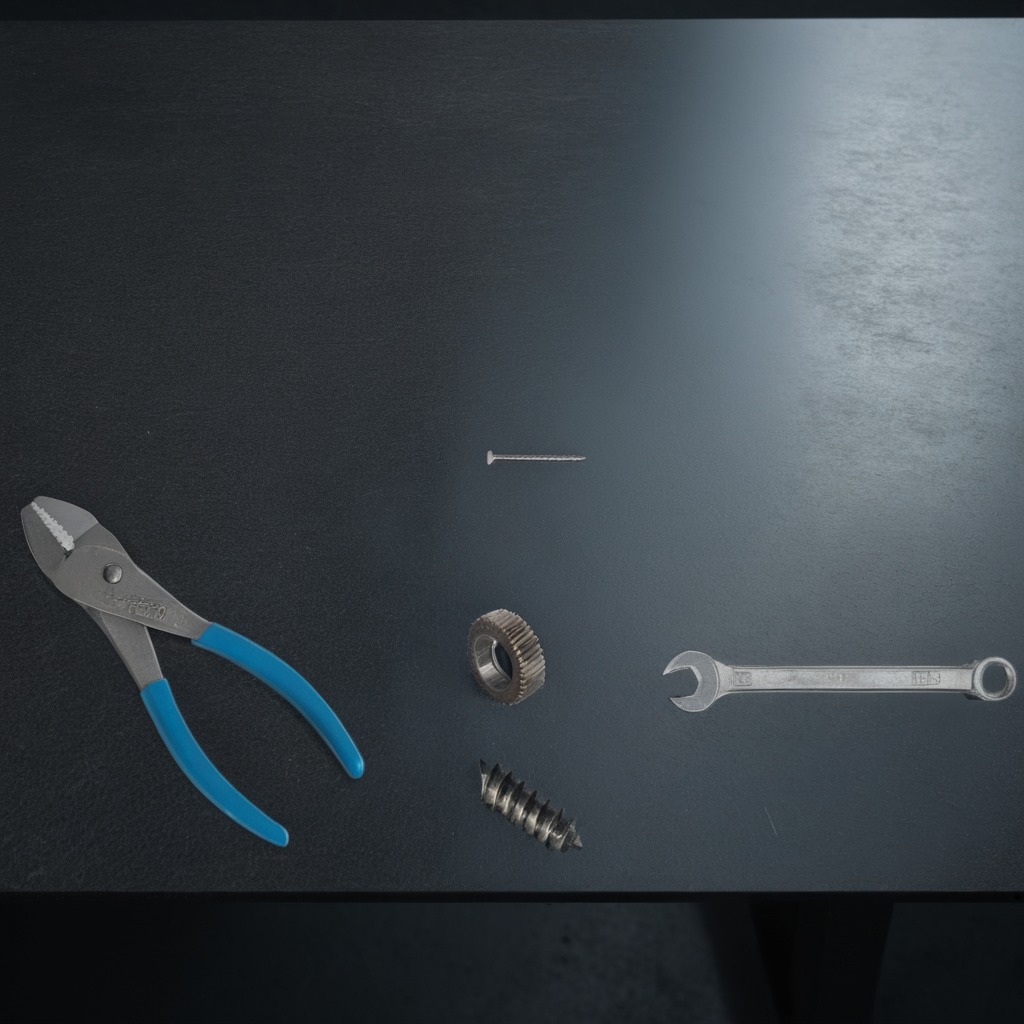
A gear with teeth, a machine screw, an iron nail, pliers, and a wrench are lying on the clean granite table inside a workshop at night.